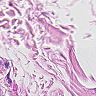
Metastatic tissue present: no